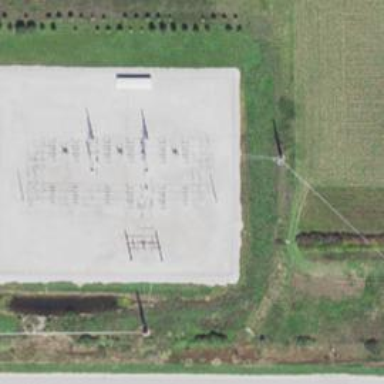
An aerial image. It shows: Switch used for power control.